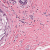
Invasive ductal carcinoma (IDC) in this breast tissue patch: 0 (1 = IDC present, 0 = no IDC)